Question: Am in attempt to design a pop up window. I designed it and it works, but with a small problem.
This is a part of code of the pop up window :
'''
public class Warning extends BorderPane {
public Warning() {
setCenter(addVBox2());
}
private VBox addVBox2() {
VBox vbox = new VBox();
vbox.setPadding(new Insets(15,10,15,10));
vbox.setSpacing(10);
Label l1 = new Label("WARNING");
l1.setFont(Font.font("Calibri", FontWeight.BOLD, 20));
l1.setTextFill(Color.BLACK);
l1.setUnderline(true);
Label l2 = new Label("Try other User Name..!");
l2.setFont(Font.font("Calibri", FontWeight.BOLD, 18));
l2.setTextFill(Color.RED);
vbox.getChildren().addAll(l1, l2);
return vbox;
}
'''
And this is how I call it :
'''
setEffect(new BoxBlur(5, 10, 10));
Stage usrpagestage = new Stage();
usrpagestage.setMaxHeight(100);
usrpagestage.setMaxWidth(300);
usrpagestage.initStyle(StageStyle.UTILITY);
usrpagestage.setScene(new Scene(new Warning()));
usrpagestage.show();
usrpagestage.setOnCloseRequest(new EventHandler<WindowEvent>() {
@Override
public void handle(WindowEvent t) {
setEffect(new BoxBlur(0, 0, 0));
}
});
'''
The pop up windows works when it is supposed to. But the contents in it is not fully displayed. This is the screen shot :

How to solve this issue ?
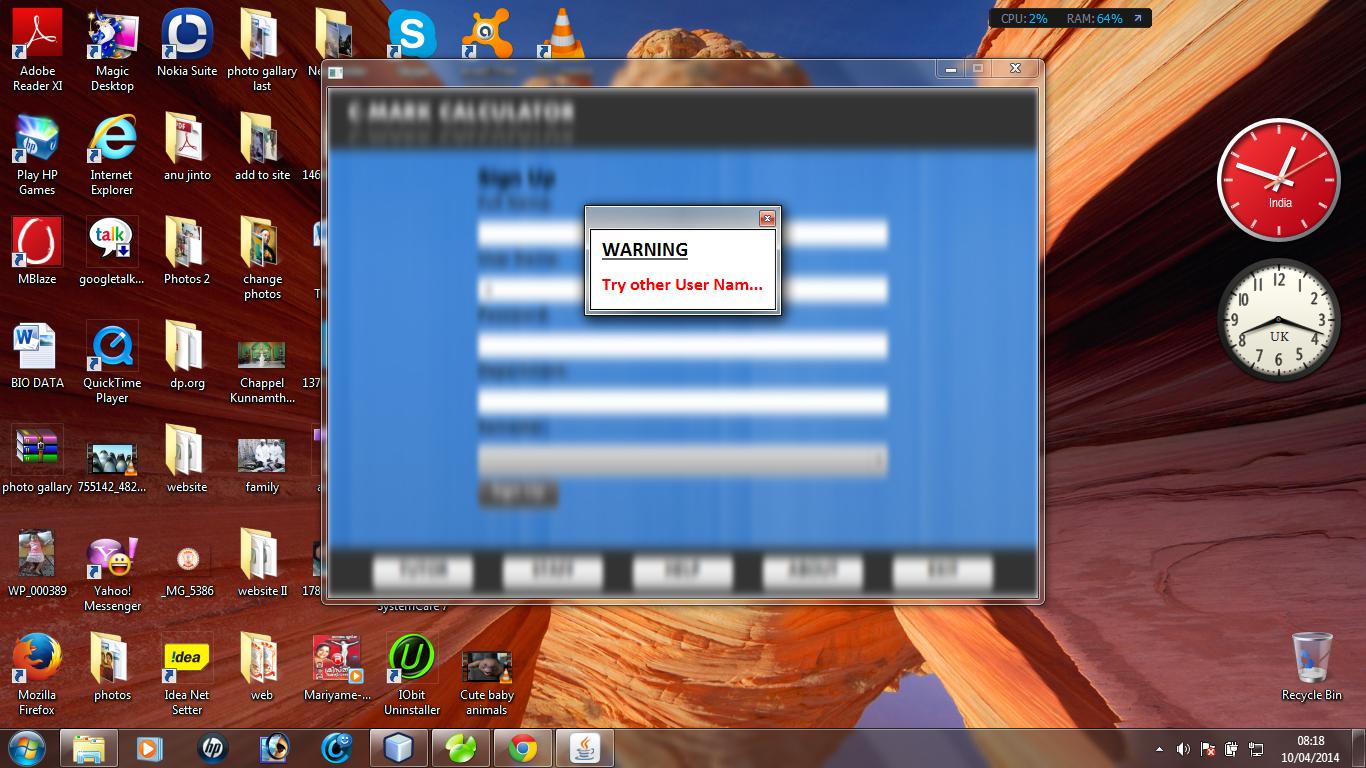
Answer: the two lines:
'''
usrpagestage.setMaxHeight(100);
usrpagestage.setMaxWidth(300);
'''
After that, the stage will revert to its default behavior of automatically sizing to fit the initial scene content.
> No, it didn't worked.
Yep, it didn't worked at all :-)
It should have worked (letting the stage autosize itself should be the correct solution).
It didn't work because of a bug in the JavaFX layout libraries:
- <URL>
You can workaround the bug by manually calling <URL>.

'''
import javafx.application.Application;
import javafx.geometry.Insets;
import javafx.scene.Scene;
import javafx.scene.control.Label;
import javafx.scene.layout.VBox;
import javafx.scene.paint.Color;
import javafx.scene.text.*;
import javafx.scene.web.WebView;
import javafx.stage.*;
public class WarningSample extends Application {
@Override public void start(Stage stage) throws Exception {
final WebView view = new WebView();
view.getEngine().load("http://www.google.com");
stage.setScene(new Scene(view));
stage.show();
Stage warningStage = new Stage();
warningStage.initStyle(StageStyle.UTILITY);
warningStage.setScene(new Scene(new Warning()));
// this workaround allows the stage to be sized correctly.
warningStage.sizeToScene();
warningStage.show();
}
public static void main(String[] args) { launch(); }
private class Warning extends VBox {
public Warning() {
setPadding(new Insets(15, 10, 15, 10));
setSpacing(10);
Label heading = new Label("WARNING");
heading.setFont(Font.font("Calibri", FontWeight.BOLD, 20));
heading.setTextFill(Color.BLACK);
heading.setUnderline(true);
Label body = new Label("Try other User Name..!");
body.setFont(Font.font("Calibri", FontWeight.BOLD, 18));
body.setTextFill(Color.RED);
getChildren().addAll(heading, body);
}
}
}
'''